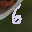
Label: 6